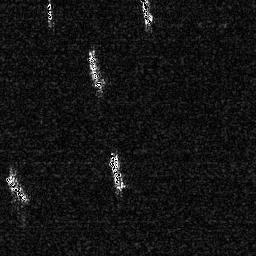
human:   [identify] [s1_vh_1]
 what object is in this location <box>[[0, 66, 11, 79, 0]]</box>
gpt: <ref>1 medium ship at the bottom left</ref>